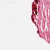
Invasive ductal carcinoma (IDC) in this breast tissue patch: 0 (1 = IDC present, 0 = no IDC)